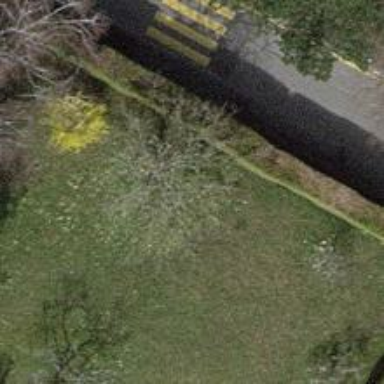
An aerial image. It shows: Evergreen tree with needle-leaved leaves.